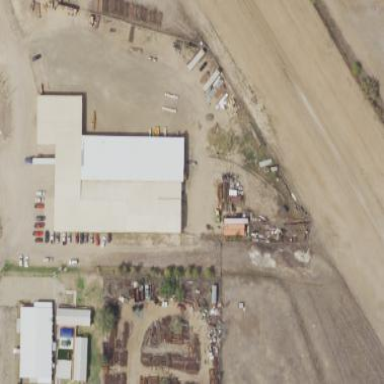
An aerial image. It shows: Warehouse that serves as farm shop.